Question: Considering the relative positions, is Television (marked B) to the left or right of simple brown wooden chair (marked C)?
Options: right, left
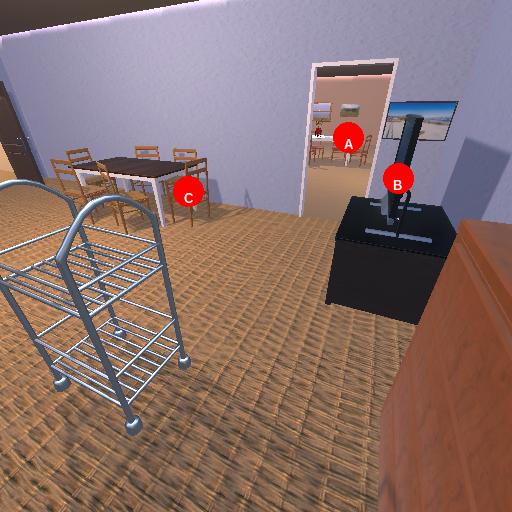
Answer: right